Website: bh-photo
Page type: address-validator
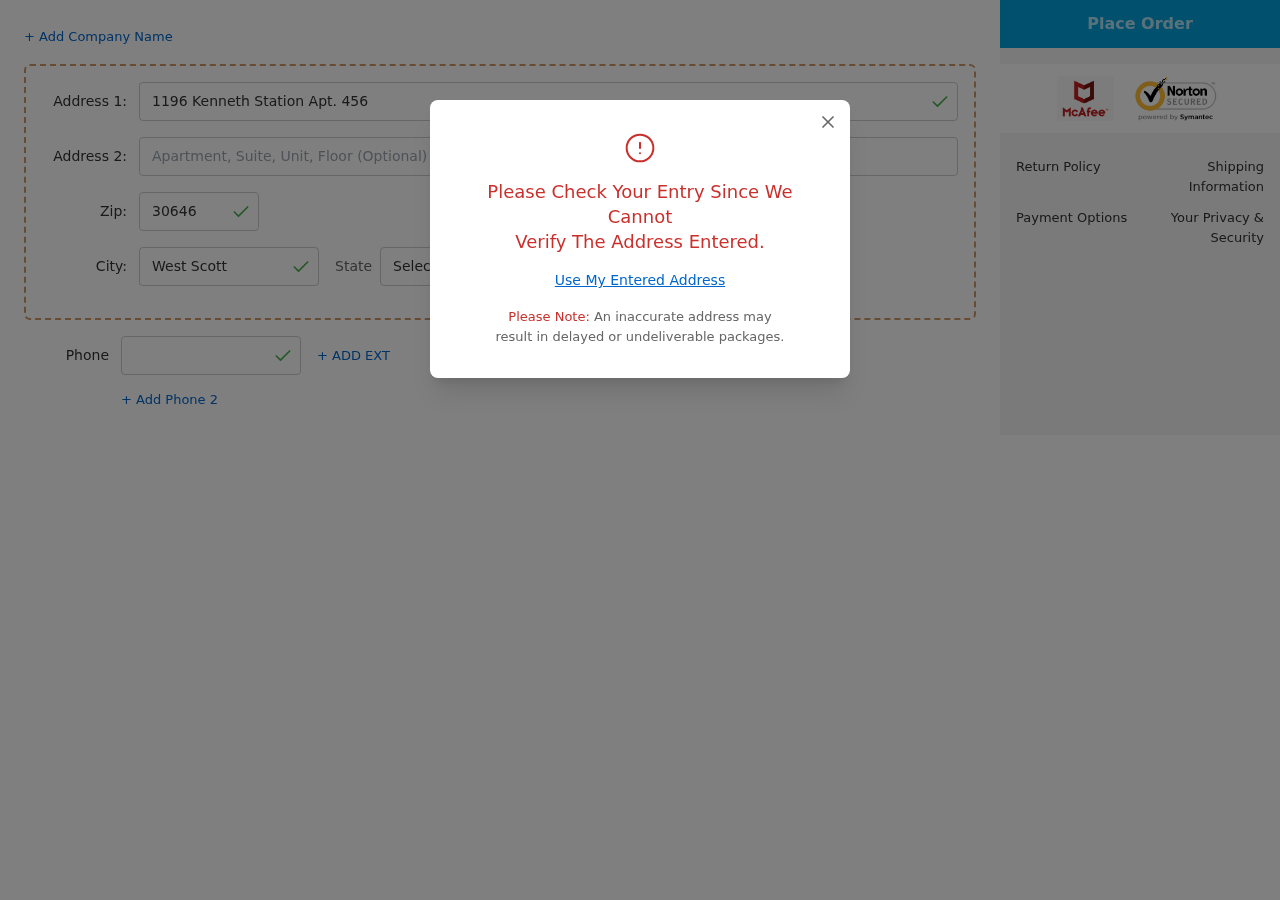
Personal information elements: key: PII_CITY
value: West Scottport
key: PII_PHONE
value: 3406112850
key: PII_POSTCODE
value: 30646
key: PII_STATE_ABBR
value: WV
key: PII_STREET
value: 1196 Kenneth Station Apt. 456